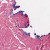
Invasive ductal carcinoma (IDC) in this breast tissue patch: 0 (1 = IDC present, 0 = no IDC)